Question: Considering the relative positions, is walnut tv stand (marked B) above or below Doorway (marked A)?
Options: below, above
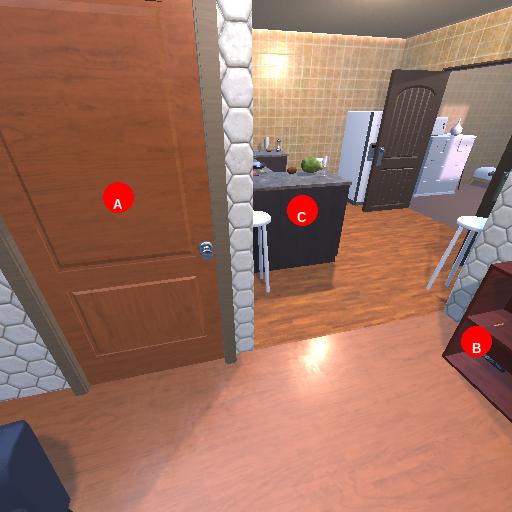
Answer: below